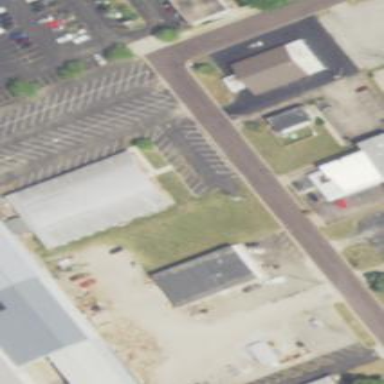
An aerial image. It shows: Commercial building.